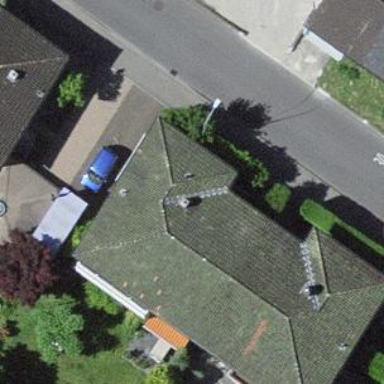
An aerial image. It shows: Semidetached house.